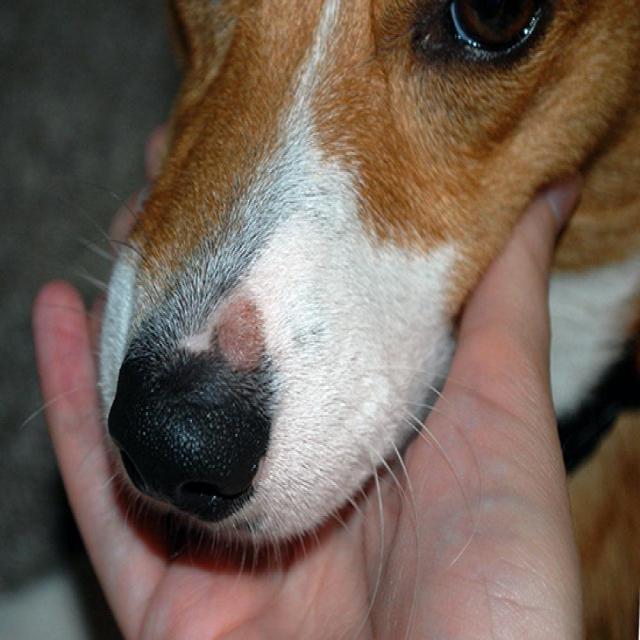
Canine ringworm (Dermatophytosis) — fungal infection caused by Microsporum or Trichophyton. Presents with circular alopecia, scaling, crusting, and broken hairs.